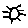
Label: sun